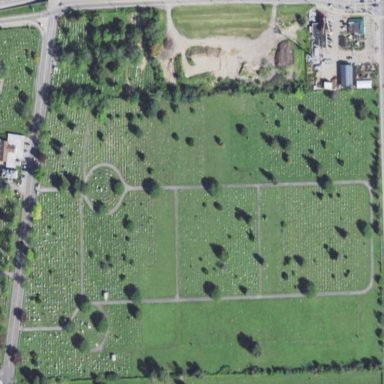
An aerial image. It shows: Cemetery.